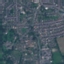
Label: Residential